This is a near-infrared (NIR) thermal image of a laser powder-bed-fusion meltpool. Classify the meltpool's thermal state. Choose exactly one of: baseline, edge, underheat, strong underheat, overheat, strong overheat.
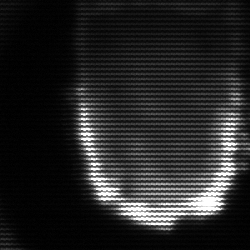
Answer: baseline